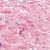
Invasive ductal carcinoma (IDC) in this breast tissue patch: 0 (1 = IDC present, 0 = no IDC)